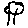
Label: tree